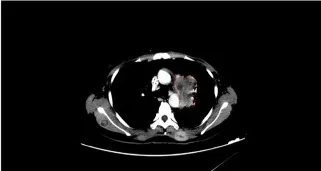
The lesions on computed tomography. (A, B) were before treatment of aletinib.
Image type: radiology (ct)